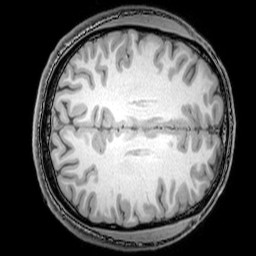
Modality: T1w
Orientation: axial
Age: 24
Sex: male
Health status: healthy
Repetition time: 0.081 s
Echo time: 0.037 s